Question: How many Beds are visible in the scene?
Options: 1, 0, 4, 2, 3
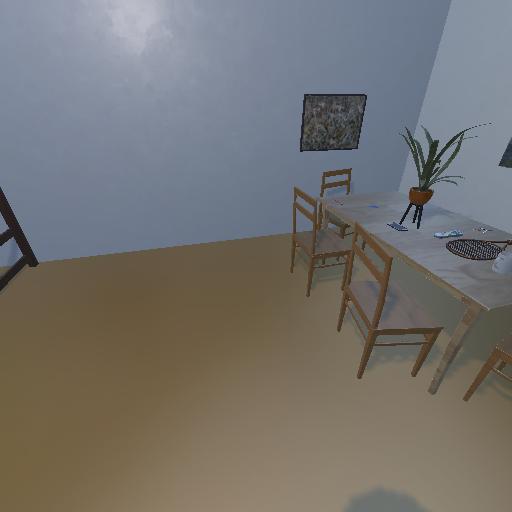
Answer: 1